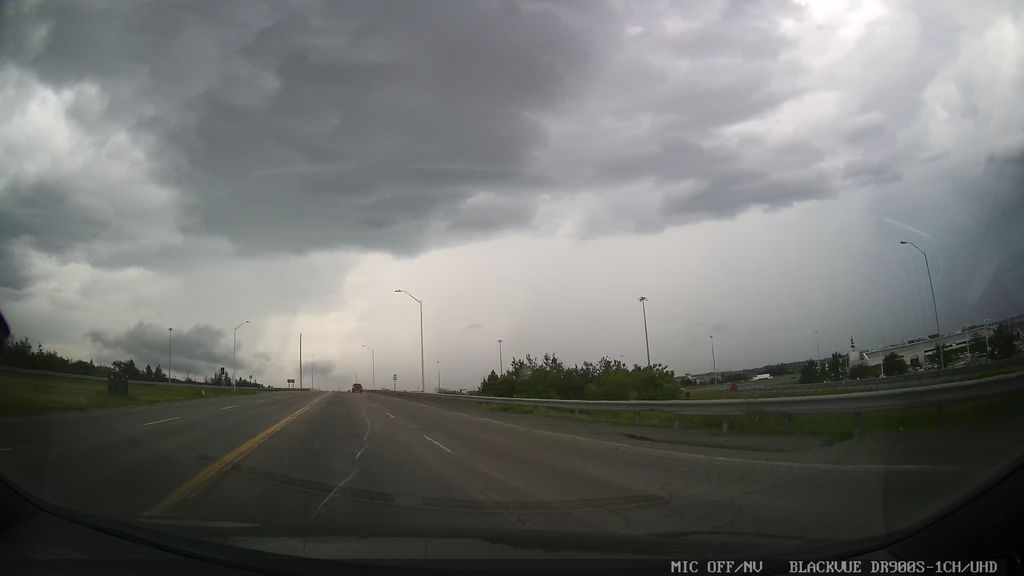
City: ottawa-gatineau